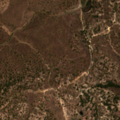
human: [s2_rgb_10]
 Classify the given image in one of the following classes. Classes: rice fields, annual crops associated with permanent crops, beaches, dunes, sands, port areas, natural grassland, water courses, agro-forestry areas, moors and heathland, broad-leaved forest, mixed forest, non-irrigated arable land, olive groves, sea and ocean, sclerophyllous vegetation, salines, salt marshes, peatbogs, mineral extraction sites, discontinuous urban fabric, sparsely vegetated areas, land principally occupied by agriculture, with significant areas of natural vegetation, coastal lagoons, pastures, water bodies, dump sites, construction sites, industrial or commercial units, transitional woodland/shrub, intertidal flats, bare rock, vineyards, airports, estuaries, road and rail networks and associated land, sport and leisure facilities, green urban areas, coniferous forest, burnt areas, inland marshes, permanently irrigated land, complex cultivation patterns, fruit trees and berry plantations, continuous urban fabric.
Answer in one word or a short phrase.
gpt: agro-forestry areas, broad-leaved forest